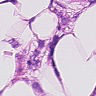
Metastatic tissue present: yes